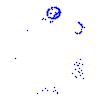
Particle: kaon